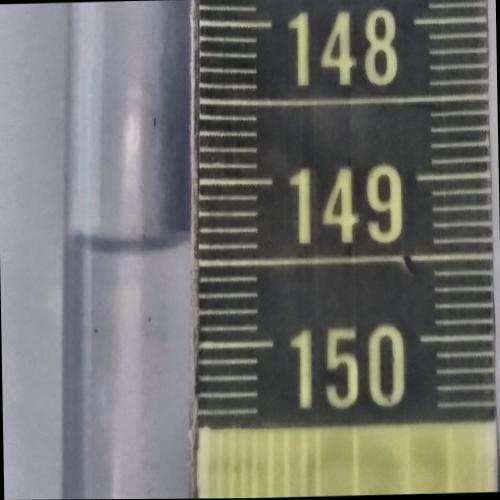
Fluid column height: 149.4 cm